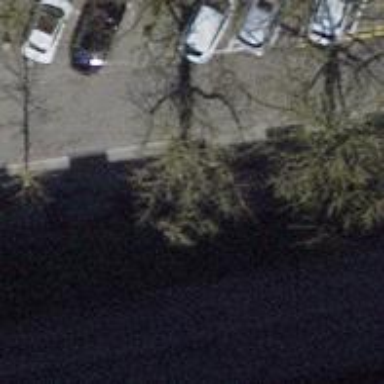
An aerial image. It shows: Avenue of trees.